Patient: sex M, age 36
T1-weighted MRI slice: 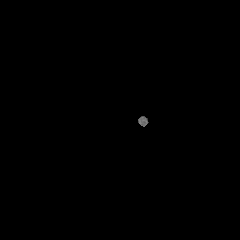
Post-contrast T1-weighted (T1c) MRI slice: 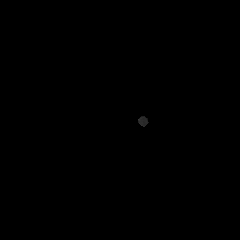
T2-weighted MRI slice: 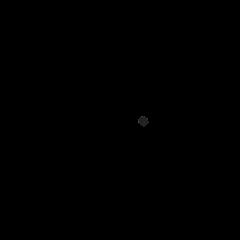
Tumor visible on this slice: no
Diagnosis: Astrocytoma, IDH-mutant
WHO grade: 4